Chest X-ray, PA view. Patient: 48 years old, sex M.
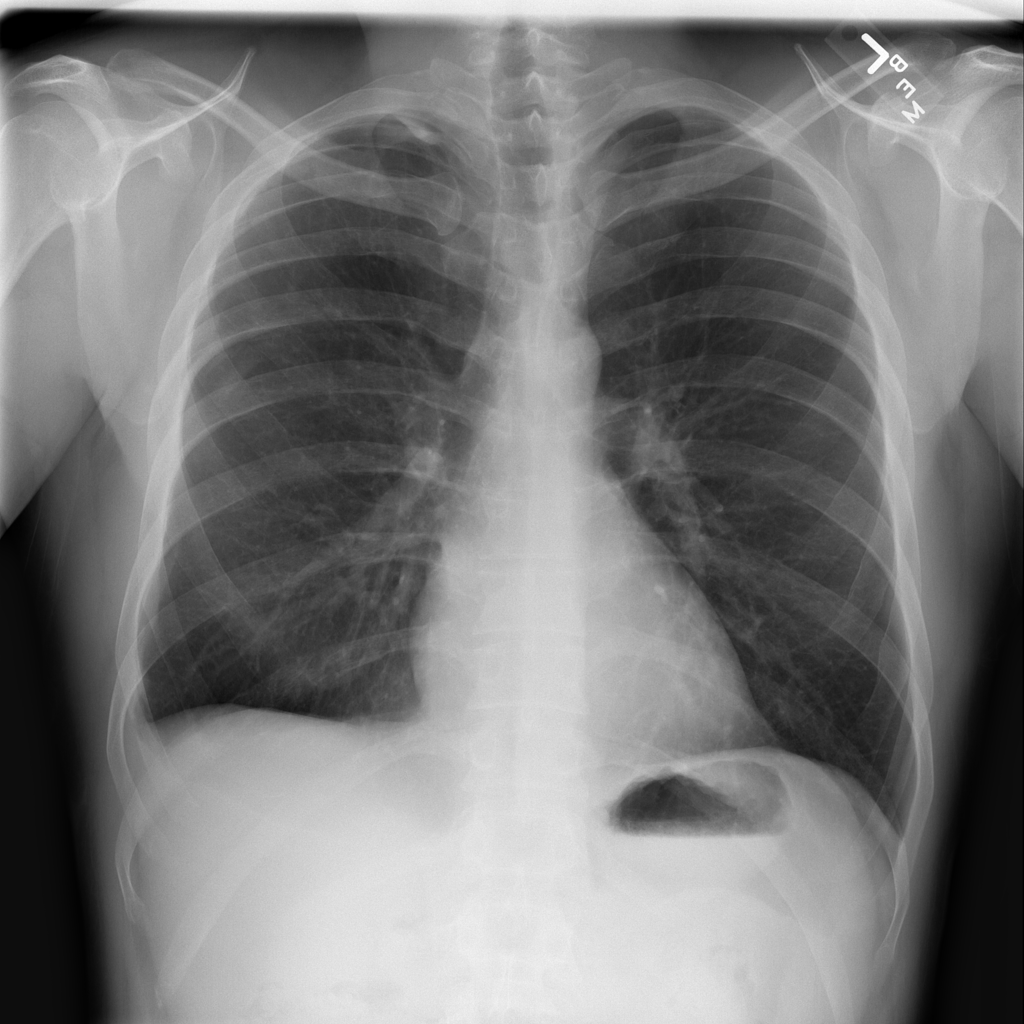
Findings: Pleural_Thickening